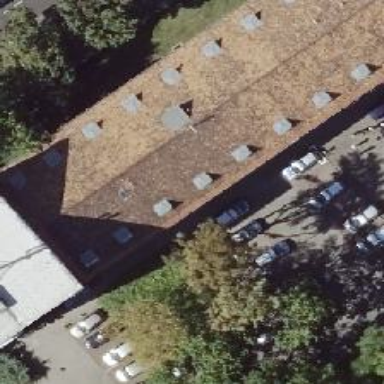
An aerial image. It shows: Police building.